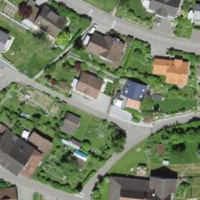
EUNIS habitat code: 55
Species observed at this site:
Atocion armeria
Centranthus ruber
Convolvulus arvensis
Chelidonium majus
Centaurea cyanus
Papaver cambricum
Lysimachia punctata